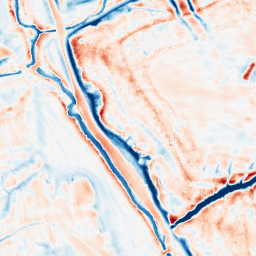
Category: edge_preserving
Decomposition family: bilateral
Decomposition parameters: d: 21
sigma_color: 50
sigma_space: 150
Upsampling method: bicubic
Upsampling parameters: scale: 4
Upsampling scale: 4